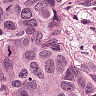
Metastatic tissue present: yes